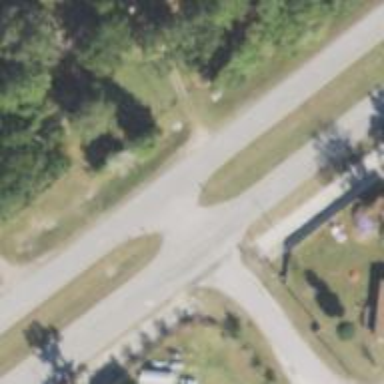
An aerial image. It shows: Primary road with asphalt surface.